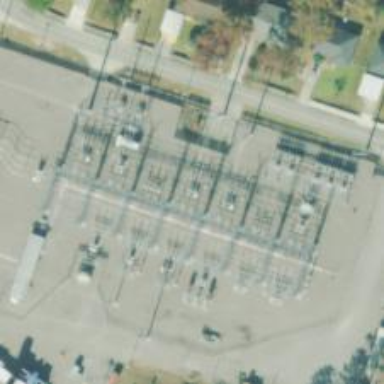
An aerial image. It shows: Switch used for power control.